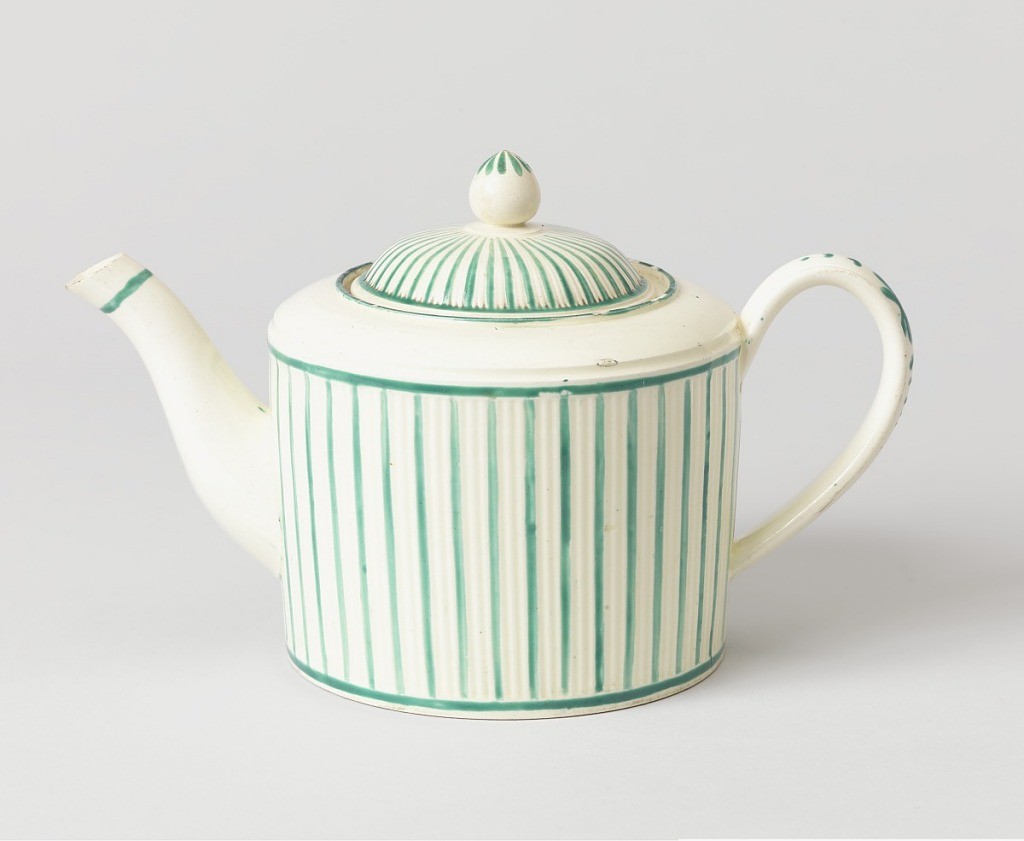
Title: Teapot and lid
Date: late 18th century
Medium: Lead-glazed earthenware with green underglaze decoration
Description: Gently conical body with slightly domes shoulder, curved spout, ribbed strap handle. Cover is domes with pointed knob. Body and cover are ribbed and striped with green.